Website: macys
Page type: payment
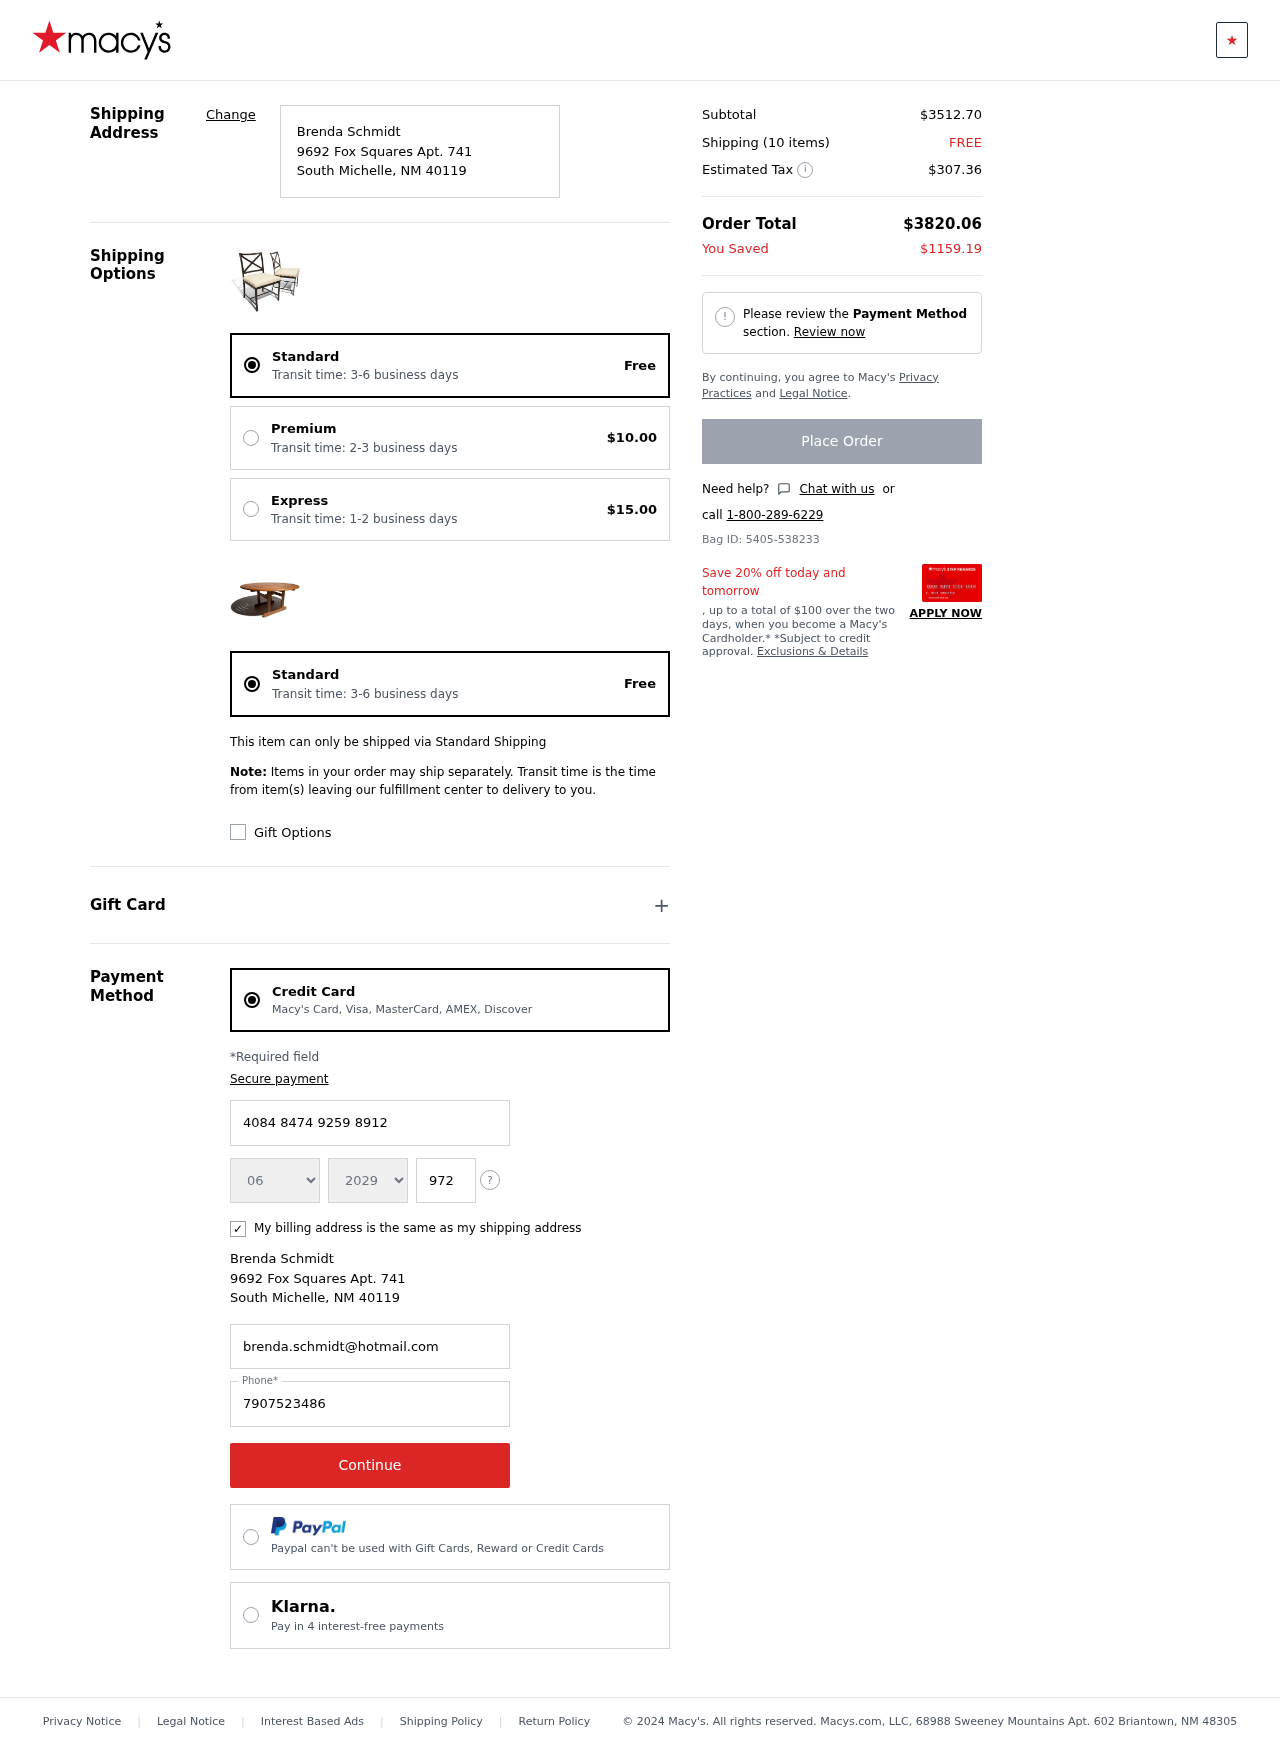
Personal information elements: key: PII_CARD_CVV
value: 972
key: PII_CARD_EXPIRY_MONTH
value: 06
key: PII_CARD_EXPIRY_YEAR
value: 29
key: PII_CARD_NUMBER
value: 4084 8474 9259 8912
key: PII_CITY
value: South Michelle
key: PII_EMAIL
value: brenda.schmidt@hotmail.com
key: PII_FULLNAME
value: Brenda Schmidt
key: PII_PHONE
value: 7907523486
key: PII_POSTCODE
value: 40119
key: PII_STATE_ABBR
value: NM
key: PII_STREET
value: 9692 Fox Squares Apt. 741
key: PII_FULLNAME2
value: Brenda Schmidt
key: PII_CITY2
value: South Michelle
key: PII_STATE_ABBR2
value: NM
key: PII_POSTCODE_FULL
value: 40119
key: PII_POSTCODE_NUMERIC
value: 40119
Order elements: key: ORDER_DELIVERY_DATE
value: Transit time: 3-6 business days
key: ORDER_SHIPPING_STANDARD
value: Free
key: ORDER_SHIPPING_PREMIUM
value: $10.00
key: ORDER_SHIPPING_EXPRESS
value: $15.00
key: ORDER_DELIVERY_DATE2
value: Transit time: 3-6 business days
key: ORDER_SHIPPING_STANDARD2
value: Free
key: ORDER_SUBTOTAL
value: $3512.70
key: ORDER_NUM_ITEMS
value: Shipping (10 items)
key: ORDER_SHIPPING_COST
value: FREE
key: ORDER_TAX
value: $307.36
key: ORDER_TOTAL
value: $3820.06
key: ORDER_SAVINGS
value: $1159.19
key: ORDER_ID
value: Bag ID: 5405-538233